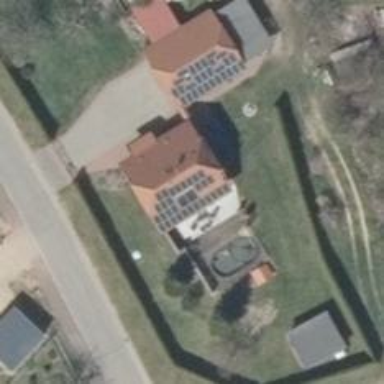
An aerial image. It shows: Solar-powered generator using photovoltaic technology. This small installation generates electricity through solar photovoltaic panels.